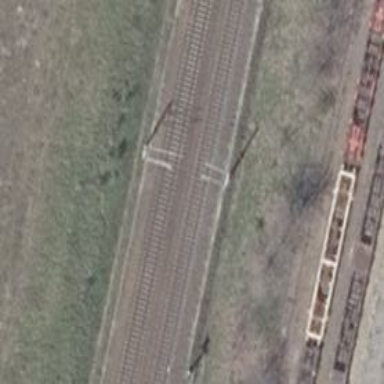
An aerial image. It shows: Milestone along the railway track with catenary mast.